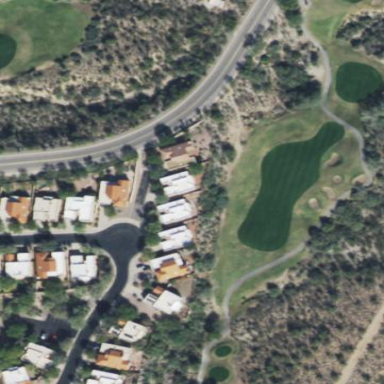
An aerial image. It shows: Area with grass used as rough in golf course.